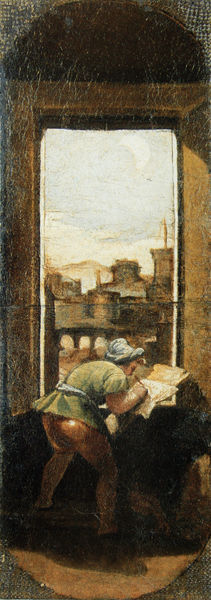
Titel: Taddeo zeichnet beim Mondlicht im Haus von Calabrese
Künstler: Federico Zuccari
Standort: Rom
Institution: Galleria Nazionale d'Arte Antica (Palazzo Barberini)
Schlagwörter: baum, berg, blau, feder, himmel, mann, schatten, wasser, weiß, wolken, fluss, gelb, grün, stadt, braun, fenster, frau, grau, hell, hut, licht, männer, orange, raum, rücken, schwarz, ausblick, blick, dach, gebäude, gürtel, haus, rot, wolke, haube, hochformat, malerei, teppich, hose, jacke, kappe, mütze, wand, rahmen, stehen, innenraum, öl, häuser, brücke, gewässer, blatt, gebeugt, turm, aussicht, gesäß, hintern, papier, schreibtisch, bogen, italien, vedute, venedig, dächer, mauer, industrie, maler, bögen, mond, bücken, burg, rückseite, arsch, künstler, stift, pult, rom, karte, handwerker, braum, zeichnen, brief, schreiben, fensterbank, gebückt, schreiber, turban, zeichner, architekt, notizen, messung, hpse, zuccari, po, taddeo, zeichnen#